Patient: sex M, age 76
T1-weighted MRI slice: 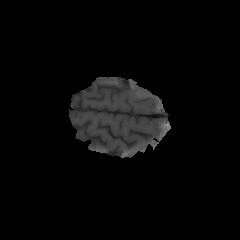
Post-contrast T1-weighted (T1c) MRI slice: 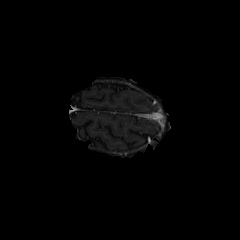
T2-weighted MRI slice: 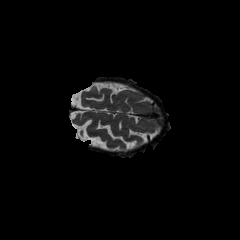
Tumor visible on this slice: no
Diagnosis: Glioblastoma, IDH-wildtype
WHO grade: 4